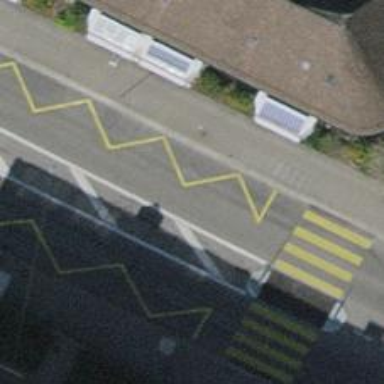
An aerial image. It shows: Public transport stop position.